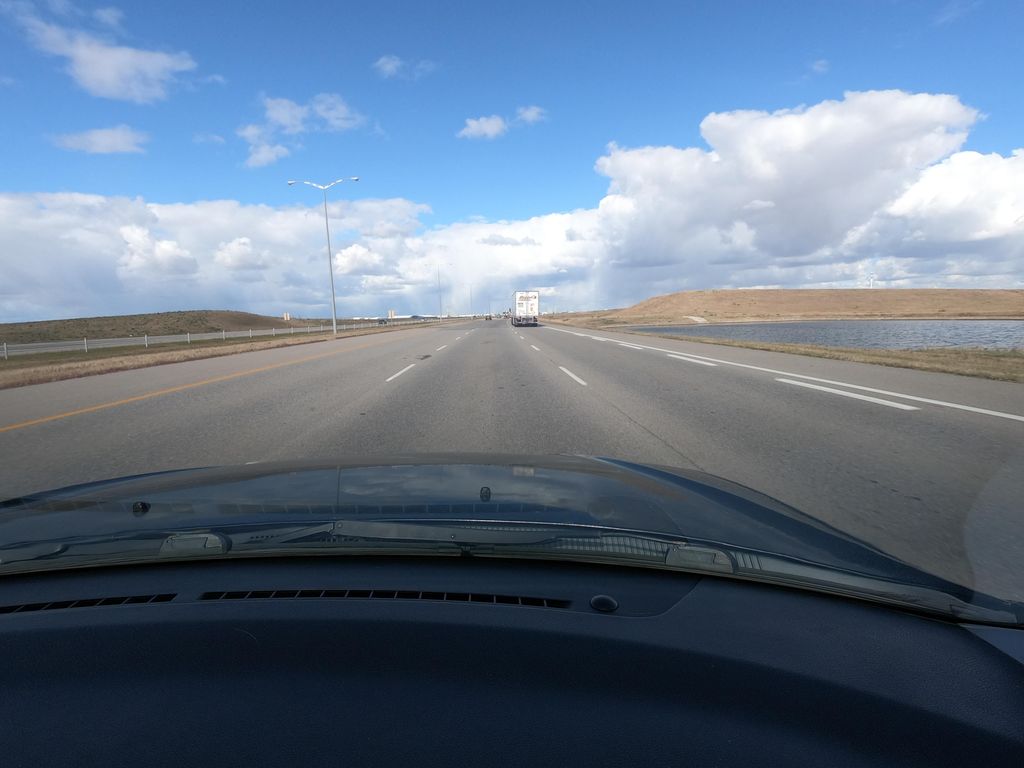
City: calgary